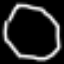
Label: octagon